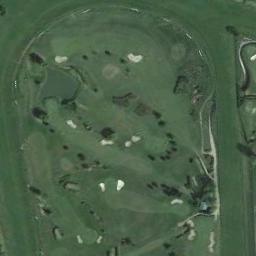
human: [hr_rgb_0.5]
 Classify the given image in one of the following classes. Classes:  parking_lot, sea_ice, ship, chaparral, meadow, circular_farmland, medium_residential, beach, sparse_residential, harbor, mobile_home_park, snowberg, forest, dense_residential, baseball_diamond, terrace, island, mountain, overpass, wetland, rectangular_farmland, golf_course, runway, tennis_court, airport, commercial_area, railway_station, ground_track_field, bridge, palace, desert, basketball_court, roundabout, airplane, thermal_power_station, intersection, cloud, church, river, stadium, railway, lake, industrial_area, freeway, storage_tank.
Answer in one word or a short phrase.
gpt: golf_course